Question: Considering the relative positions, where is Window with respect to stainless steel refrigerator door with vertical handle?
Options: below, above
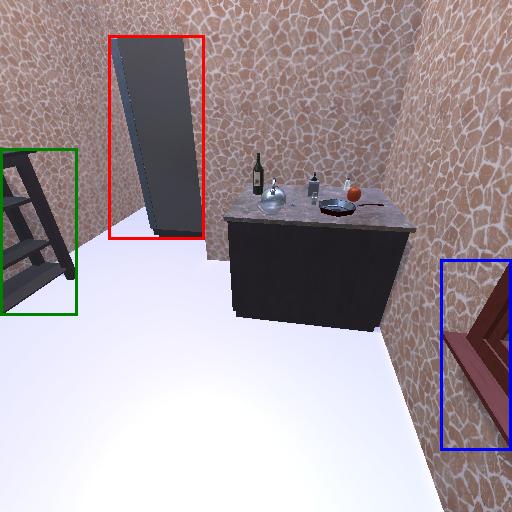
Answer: below